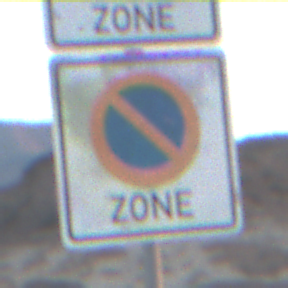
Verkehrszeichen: BeginnEingeschraenktesHalteverbotZone
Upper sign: BeginnZone20
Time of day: SunriseSunset
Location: Outdoor (Nature)
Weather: Clear
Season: NotSpecified
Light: Natural